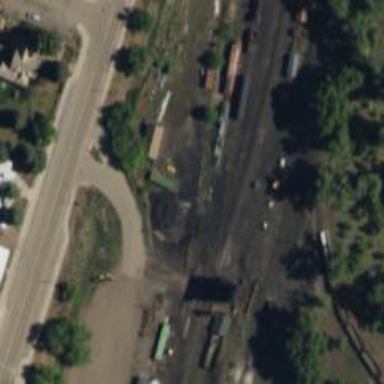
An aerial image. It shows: Narrow-gauge railway in service yard.